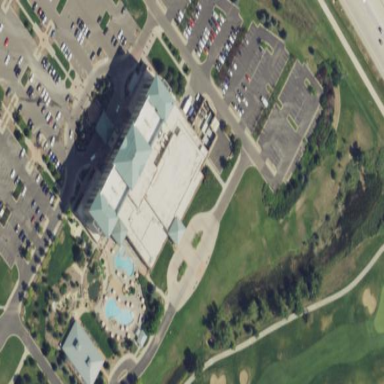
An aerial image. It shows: Hotel building.